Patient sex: F
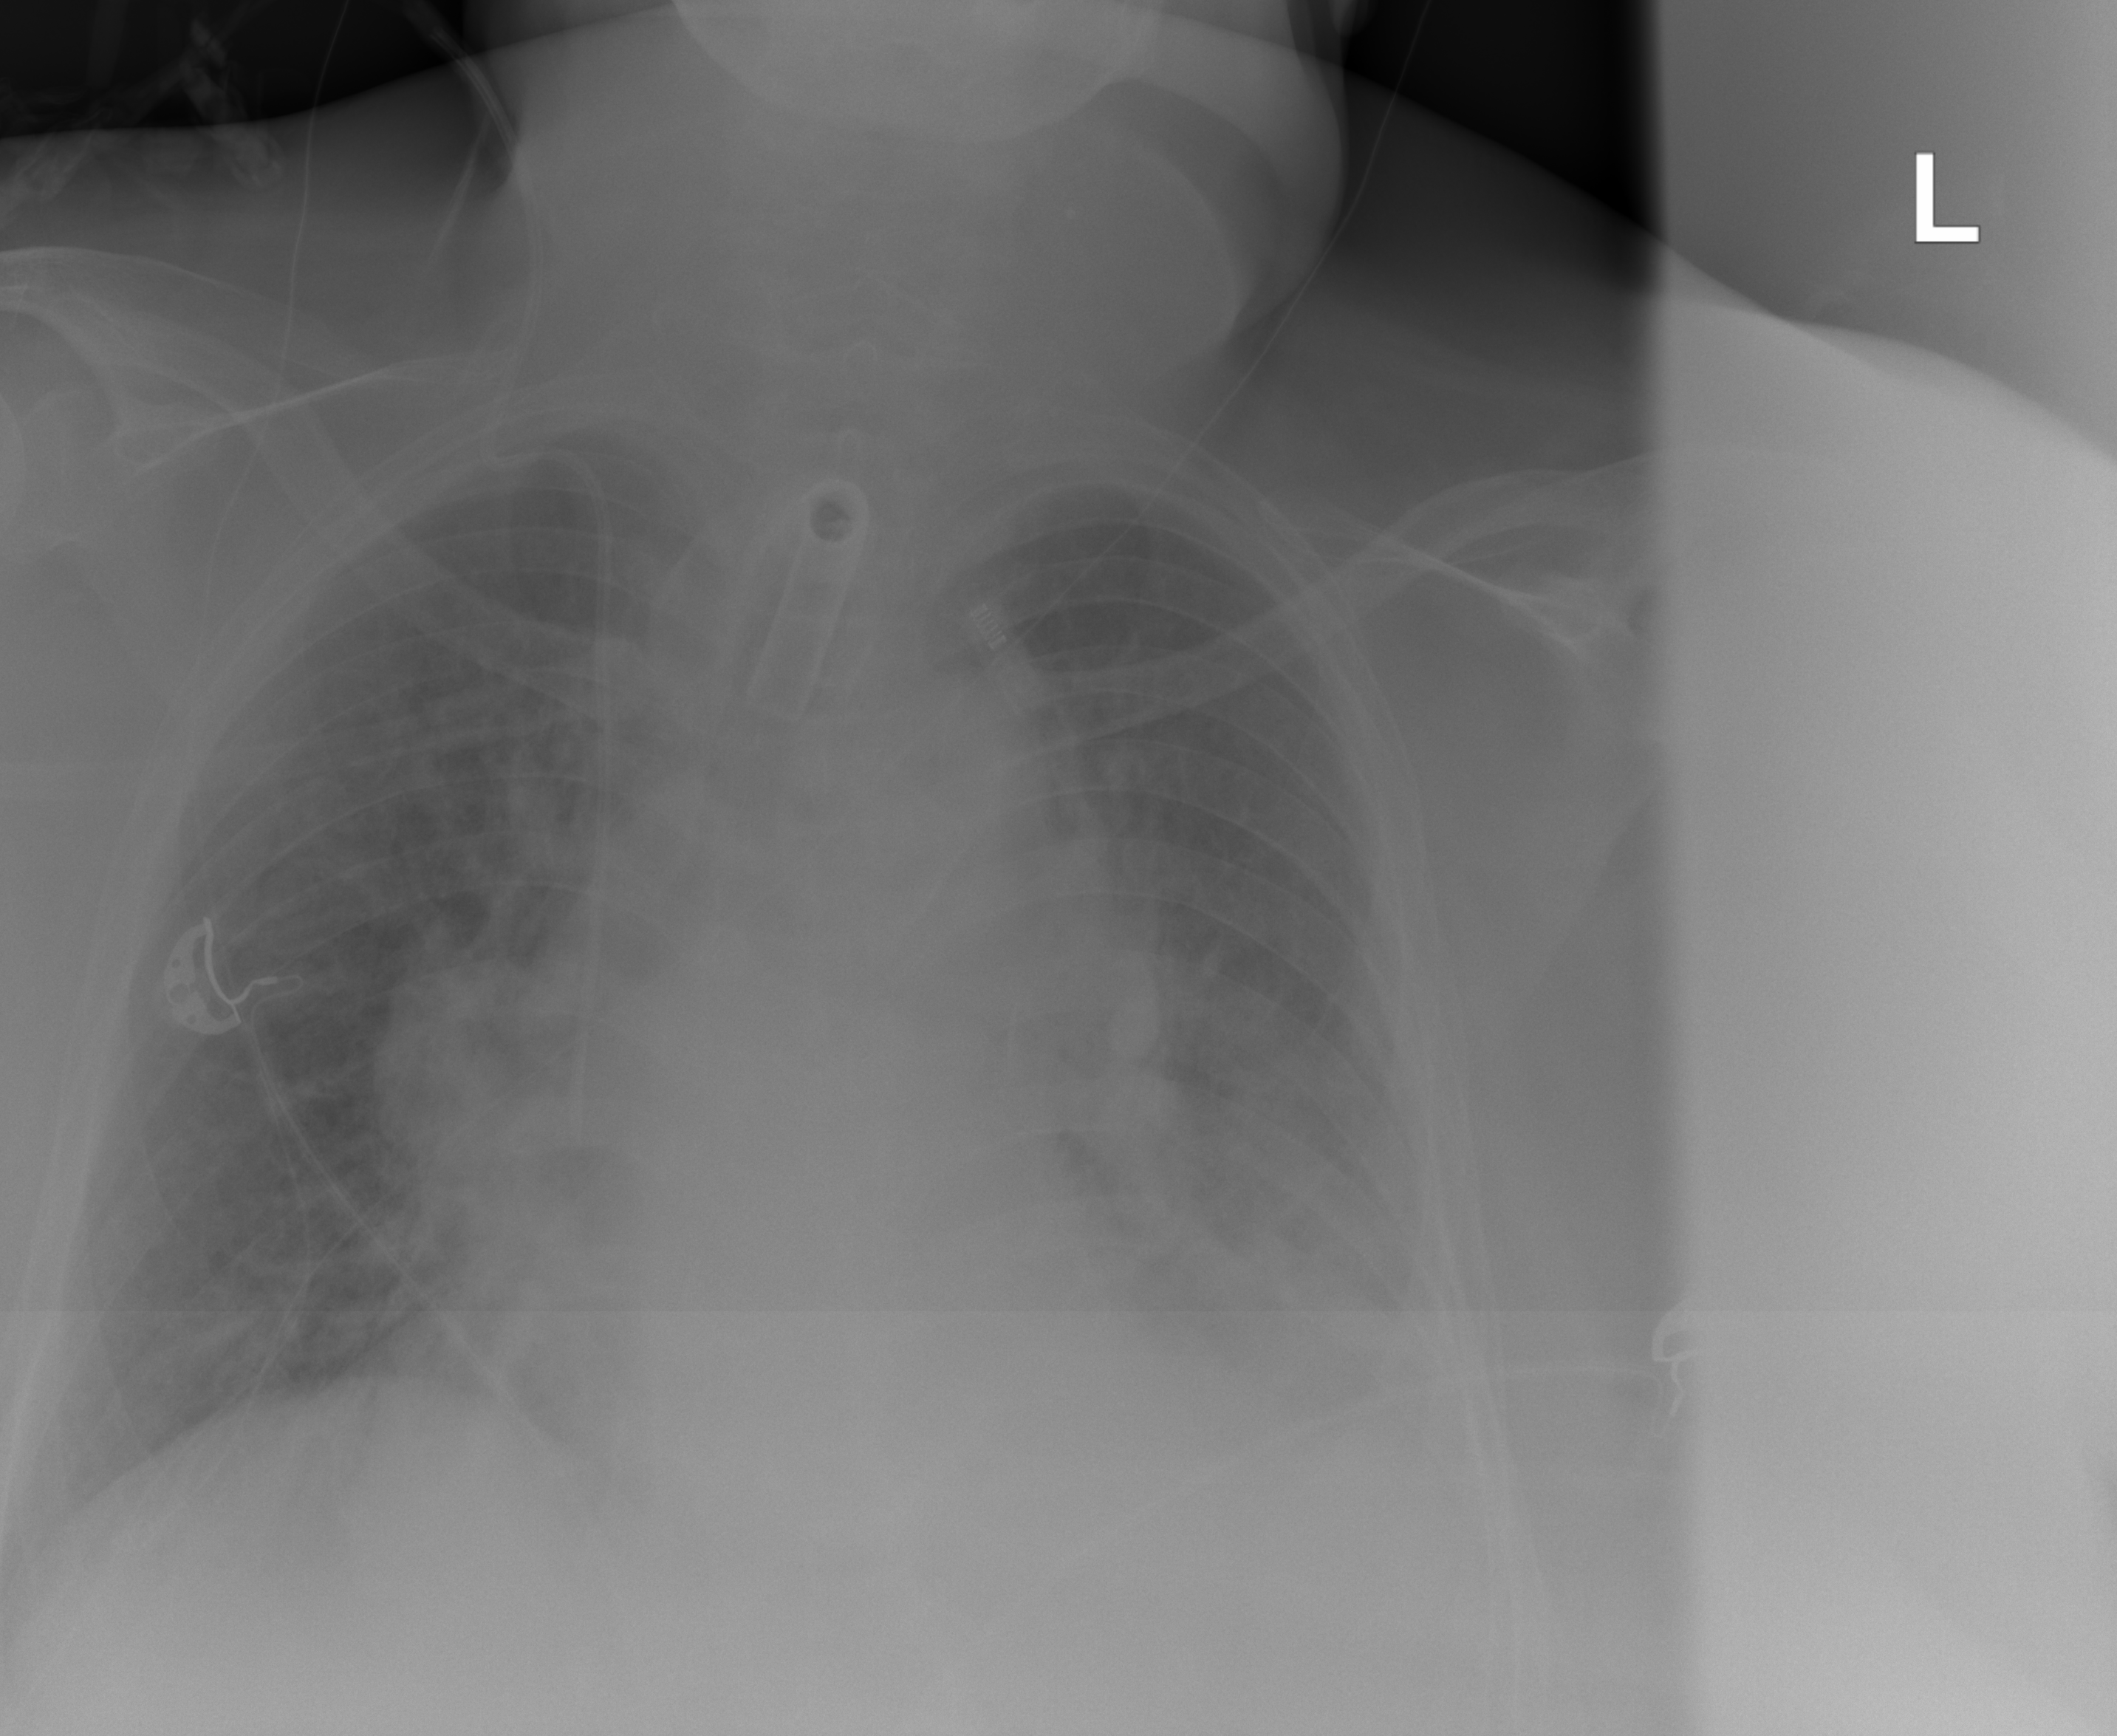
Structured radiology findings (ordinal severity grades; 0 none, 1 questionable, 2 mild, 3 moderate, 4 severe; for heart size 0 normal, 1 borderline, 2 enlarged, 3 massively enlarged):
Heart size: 2
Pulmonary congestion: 0
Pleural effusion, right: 0
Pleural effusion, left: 2
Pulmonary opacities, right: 0
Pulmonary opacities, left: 0
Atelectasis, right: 0
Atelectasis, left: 3